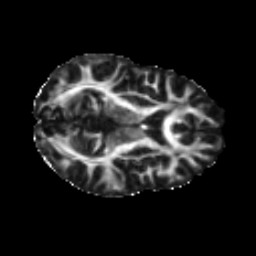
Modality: FA
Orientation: axial
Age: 44
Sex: female
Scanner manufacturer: ge
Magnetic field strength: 3 T
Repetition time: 7.8 s
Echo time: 0.0606 s